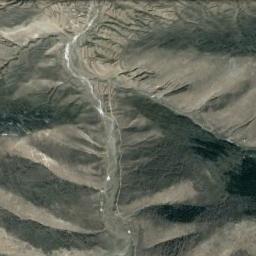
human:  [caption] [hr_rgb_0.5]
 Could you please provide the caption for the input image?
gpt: Most of the area on this mountain is grey rock .

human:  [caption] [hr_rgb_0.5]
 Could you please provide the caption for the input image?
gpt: The mountain is full of black soil with some green plants .

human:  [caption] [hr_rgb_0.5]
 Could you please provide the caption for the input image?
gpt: The mountain is uneven and rough .

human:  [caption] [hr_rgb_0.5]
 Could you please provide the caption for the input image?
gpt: The folded mountain consists of some ridges and valleys .

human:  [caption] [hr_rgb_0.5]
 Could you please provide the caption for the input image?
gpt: There are some ridges on the mountain .